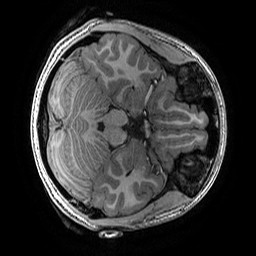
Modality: T1w
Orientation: axial
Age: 15
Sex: female
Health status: ill
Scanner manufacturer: ge
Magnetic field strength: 3 T
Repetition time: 0.007664 s
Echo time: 0.00342 s